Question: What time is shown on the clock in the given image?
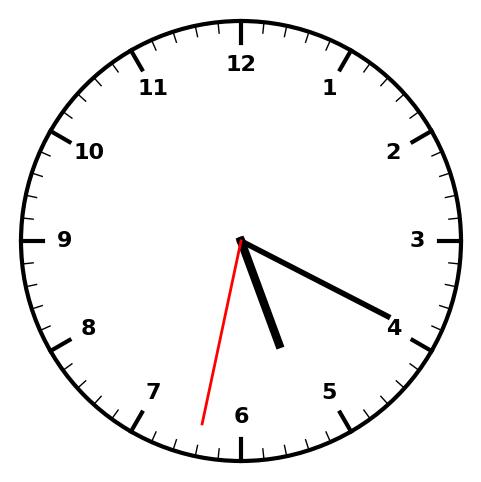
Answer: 05:19:32